Field crop: maize
Growth stage: 2
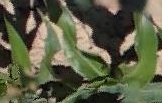
Species: maize